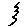
Label: zigzag